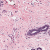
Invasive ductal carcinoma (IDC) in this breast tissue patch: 0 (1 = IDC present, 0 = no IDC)